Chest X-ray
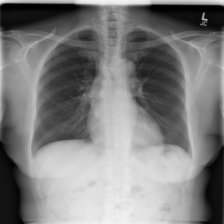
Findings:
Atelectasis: negative
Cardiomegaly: negative
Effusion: negative
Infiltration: positive
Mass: negative
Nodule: negative
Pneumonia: negative
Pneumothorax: negative
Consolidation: negative
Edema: negative
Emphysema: negative
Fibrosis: negative
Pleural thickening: negative
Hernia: negative